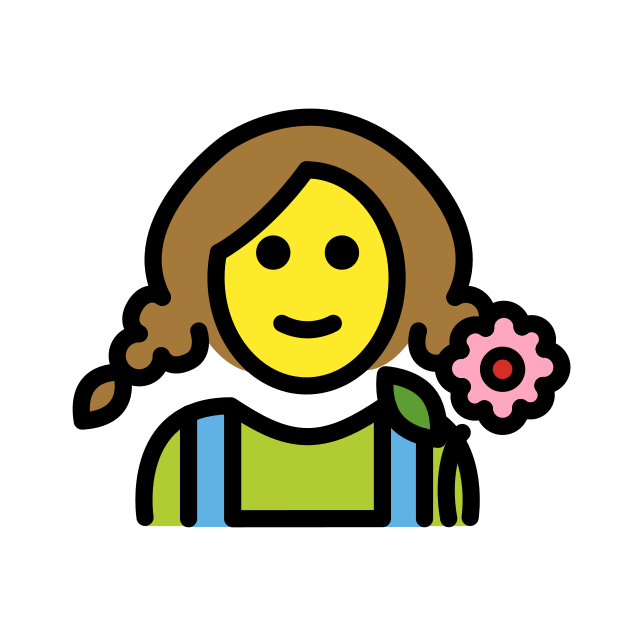
gardener woman